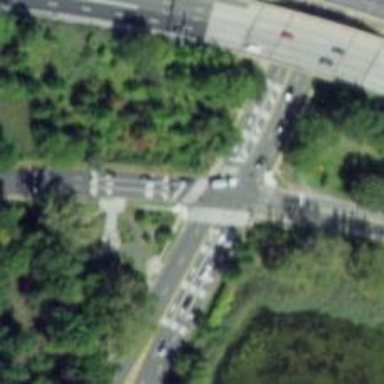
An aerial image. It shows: Footway with asphalt surface and zebra crossing.